Interaction volume radius: 5 \u00c5
Interaction volume height: 15 \u00c5
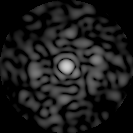
Disorder parameter: 0.8767